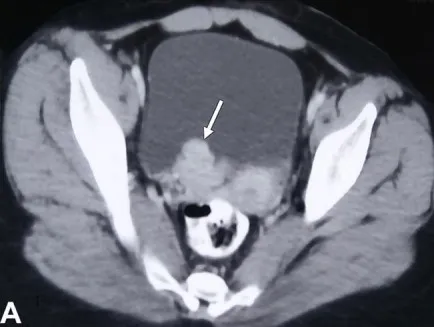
Axial.
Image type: radiology (ct)